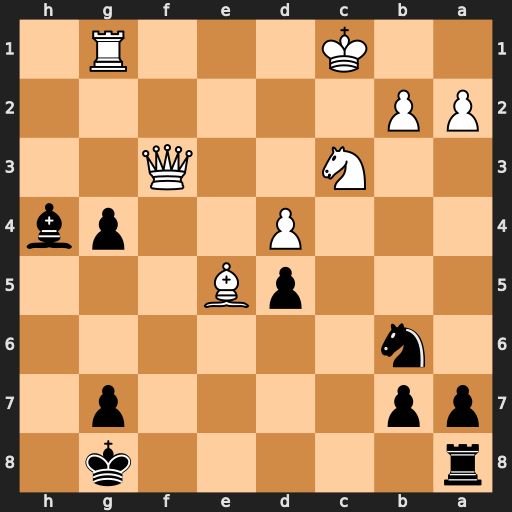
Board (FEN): r5k1/pp4p1/1n6/3pB3/3P2pb/2N2Q2/PP6/2K3R1
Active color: b
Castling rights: -
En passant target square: -
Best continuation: gxf3 Rxg7+ Kf8